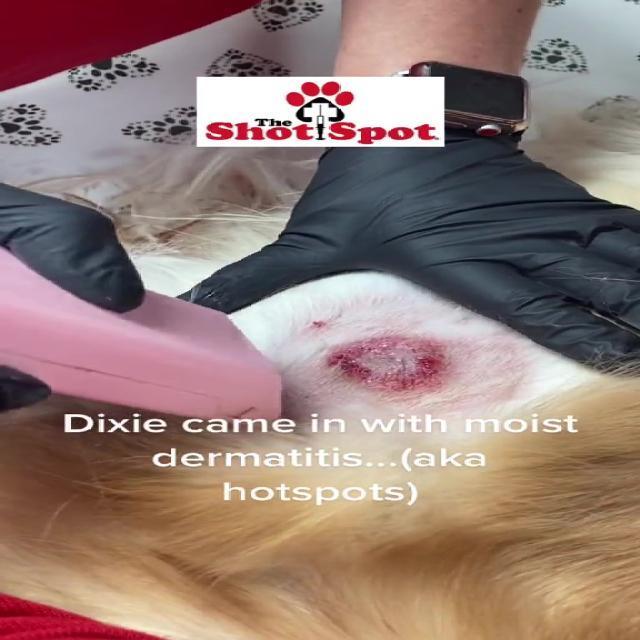
Canine dermatitis — inflammation of the skin presenting with erythema, pruritus, papules, and excoriation. May be allergic, contact, or atopic in origin.